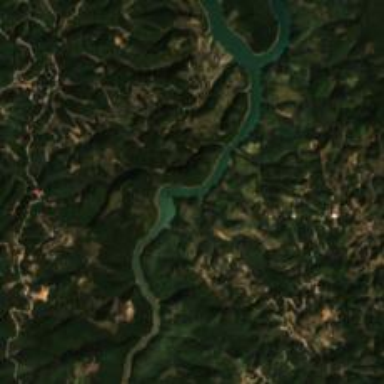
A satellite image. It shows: Beautiful river scene.